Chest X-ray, AP view. Patient: 69 years old, sex F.
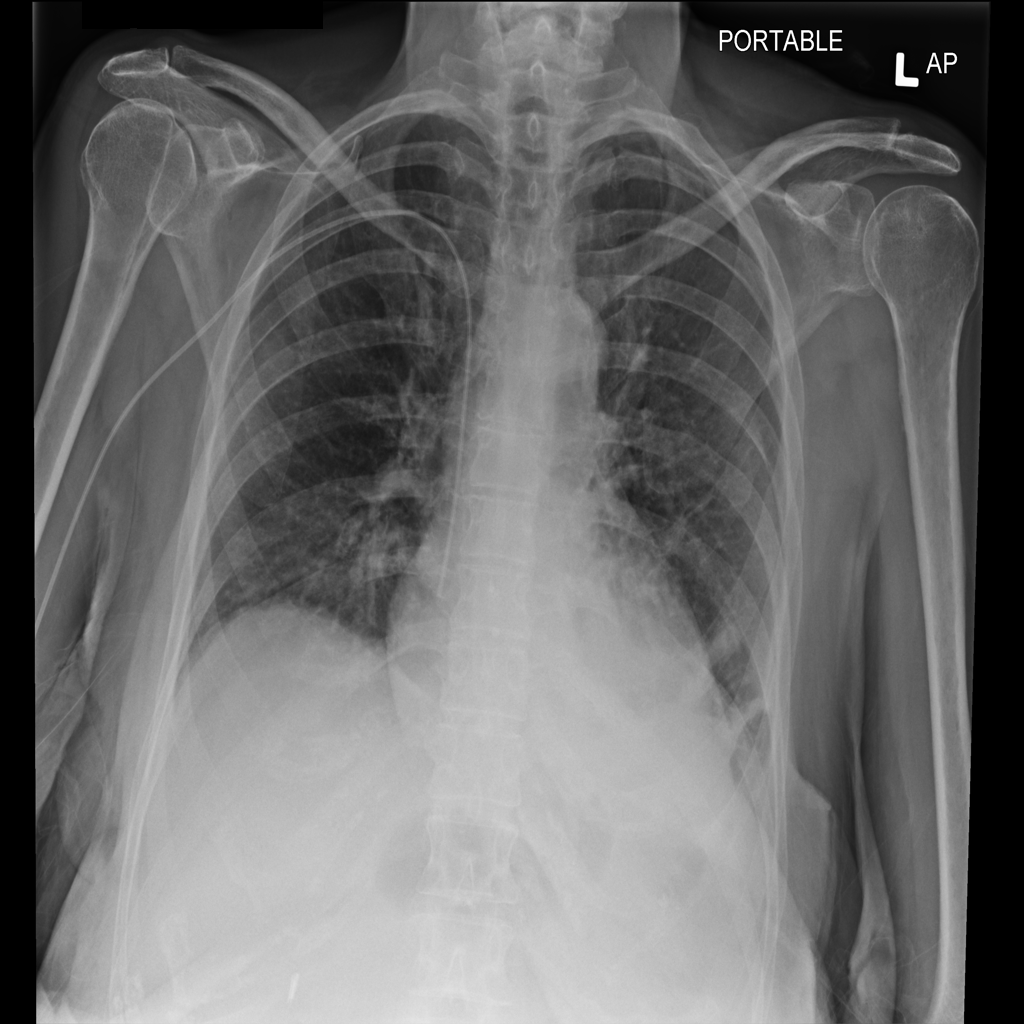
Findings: Pneumothorax